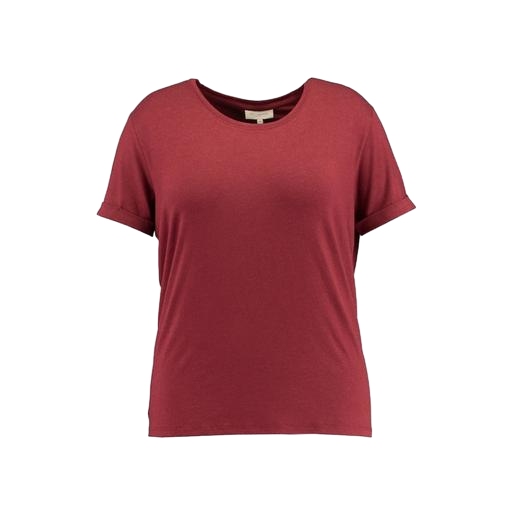
red plus size printed t-shirt only macy, loose fit t-shirt, boxy fit t-shirt, white background